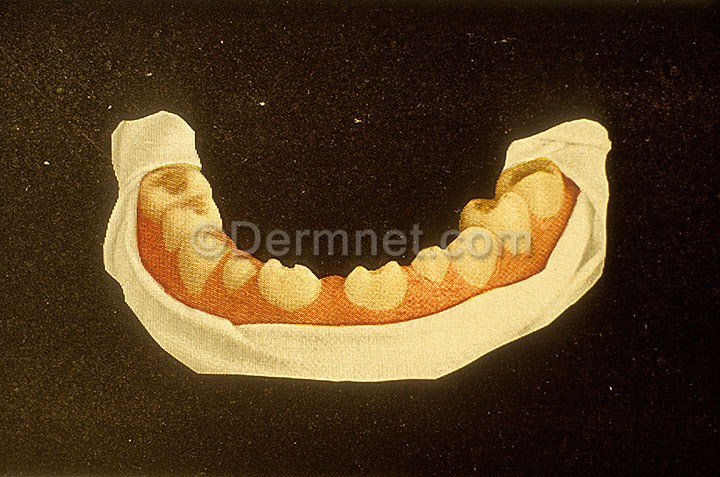
Disease: Herpes HPV and other STDs Photos